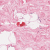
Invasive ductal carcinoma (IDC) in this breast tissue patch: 0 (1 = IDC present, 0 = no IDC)